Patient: sex M, age 34
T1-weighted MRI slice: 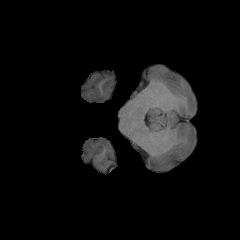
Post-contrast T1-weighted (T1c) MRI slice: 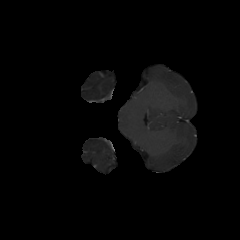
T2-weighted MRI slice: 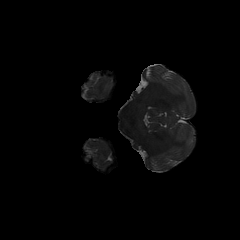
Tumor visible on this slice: no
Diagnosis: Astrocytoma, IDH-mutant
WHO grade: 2